Question: I have the following 3 columns in my excel sheet. The dates in column A (DateTime) are in the same format as column N(DateTime2) :

The data are a lot, so I can't check it one by one. I tried to use match command in order to identify which date from column N(DateTime2) exist in column A(DateTime). I used the following command:
'''
=MATCH(N2;$A$2:$A$5849;0)
'''
I used autofill and as a result I got only first value as a number (which means that it exists), and the rest as N/A ..which is wrong. As you can see the value 1/1/16 3:00 exist in both columns.
I tried then to use the function VLOOKUP and I wrote the following command:
'''
=VLOOKUP(N2;$A$2:$A$5849;1;FALSE)
'''
I got the same outcome.. I checked one random value '(1/1/16 3:00)' to check if the two cells with the same value are equal using the command : '=A3=N5' and I got TRUE ..which means that the two cells are matching.
What do you think? What is the problem?
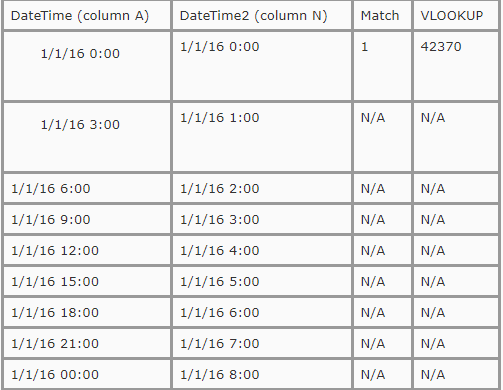
Answer: First check that either both columns are numeric values formatted as dates or both columns contain text.
If you imported the data, sometimes different characters are used for . Try a find and replace (+). Enter a character in both the "Find what:" and "Replace with:" fields.